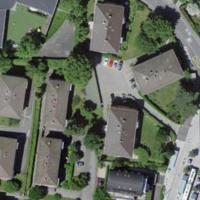
EUNIS habitat code: 55
Species observed at this site:
Veronica persica
Prunus lusitanica